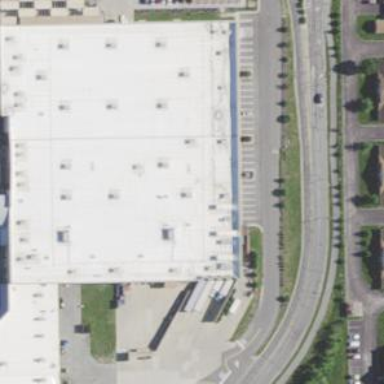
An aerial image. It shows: Commercial building housing supermarket.